Question: I have experience with StarUML and Jumli. At my current company we have a Professional license for EA 9.2.
When I design a program, I start with creating Use Cases. Then from every Use Case, I create a Sequence Diagram. And from the Sequence Diagrams, almost every Lifeline-object will become a class (and all messages will become a method). With StarUML and Jumli this wasn't a problem.
But I cannot find a way in EA to convert the Lifeline objects into classes.

I tried to read the help from Sparx, but to me it is not really helpful. Their 'tutorial' is not a tutorial, but actually just another help file with lots of blah blah.
Can anyone tell me how to do this? Or are there any helpful links?
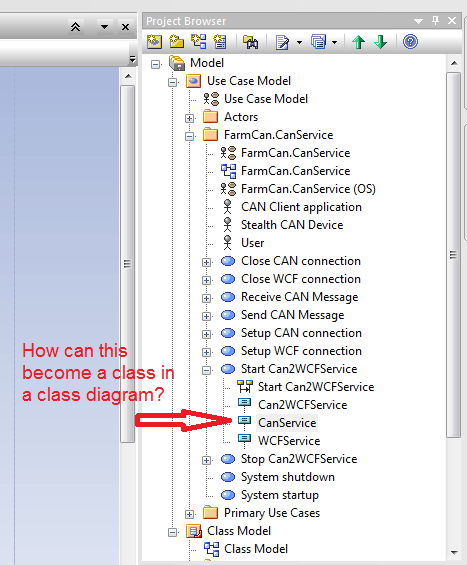
Answer: It IS possible, but only in one a bit hidden way. First I'll tell you about the alternative ways:
- - - <URL>- -
And finally, how you CAN connect the timeline/object to a class. Right-click the timeline on the sequence diagram or its copy object on the class diagram. Go to Advanced. Choose Instance Classifier - the first menu item. There you can choose an existent class or even create a new one. And the object/timeline will belong to this very class.
You can't reach this feature from the Project Browser. It is obviously, another "feature" of the EA.